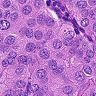
Metastatic tissue present: yes